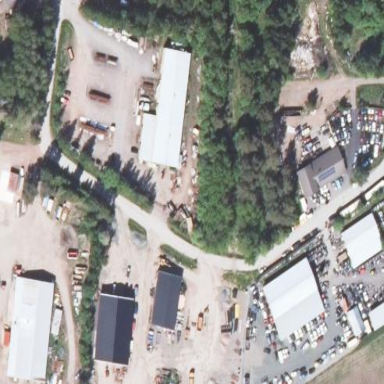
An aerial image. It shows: Industrial area.